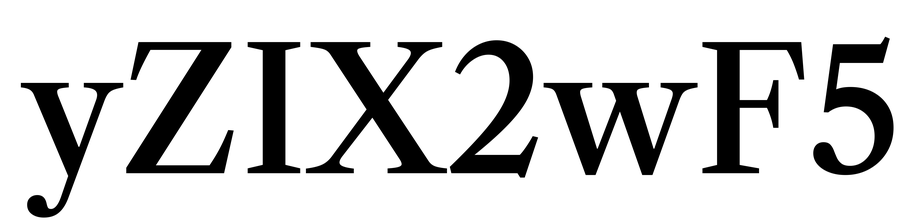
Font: LibreCaslonText_Medium